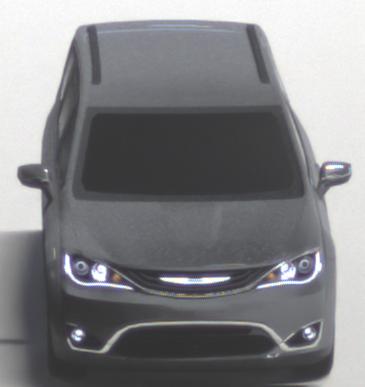
Make: Chrysler
Model: Pacifica
Detailed model: -
Model produced from: 2016
Model produced until: 2020
Doors: 5
Color: gray
Road condition: wet road
Daytime: not specified
Contrast: high contrast